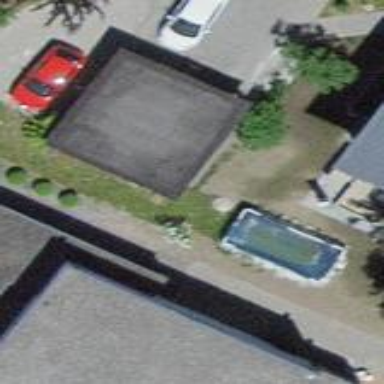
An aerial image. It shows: Garage.